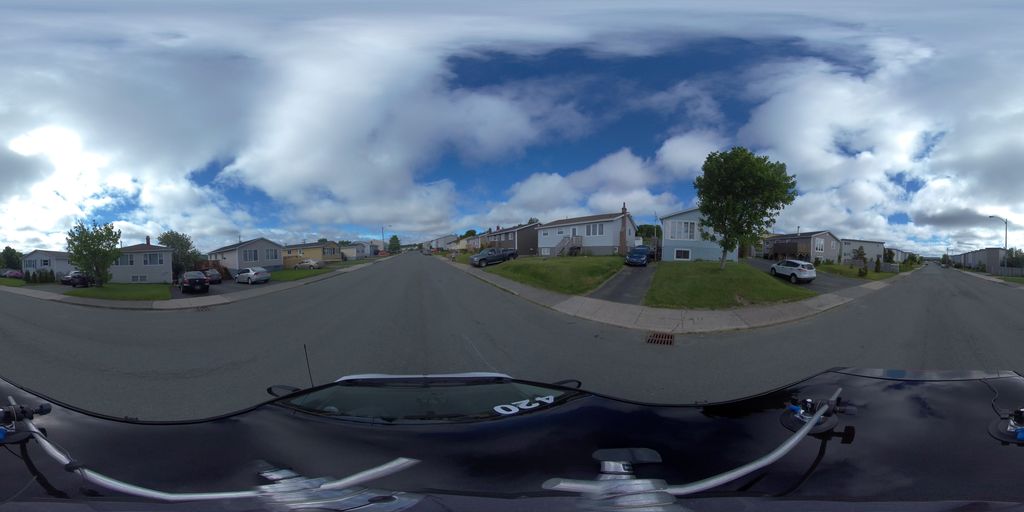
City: st_johns